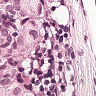
Metastatic tissue present: yes